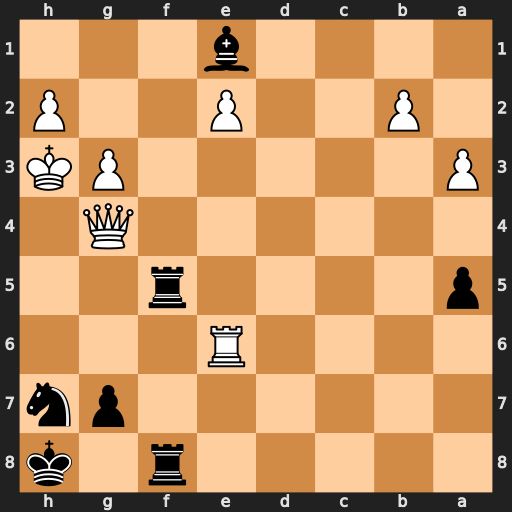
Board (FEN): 5r1k/6pn/4R3/p4r2/6Q1/P5PK/1P2P2P/4b3
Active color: b
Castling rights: -
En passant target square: -
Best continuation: Ng5+ Qxg5 Rxg5